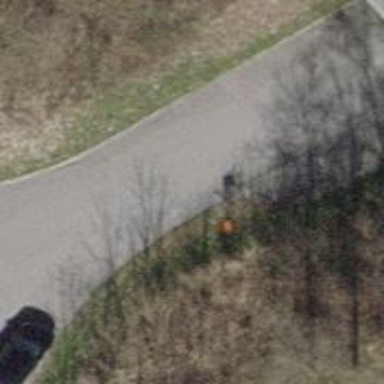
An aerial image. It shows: Aerial marker colored orange.